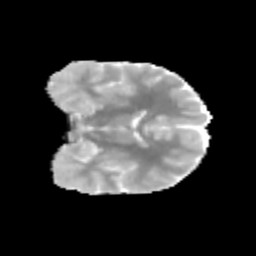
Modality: MD
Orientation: coronal
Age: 12
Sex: male
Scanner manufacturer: siemens
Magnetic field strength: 3 T
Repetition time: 3.8 s
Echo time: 0.07 s